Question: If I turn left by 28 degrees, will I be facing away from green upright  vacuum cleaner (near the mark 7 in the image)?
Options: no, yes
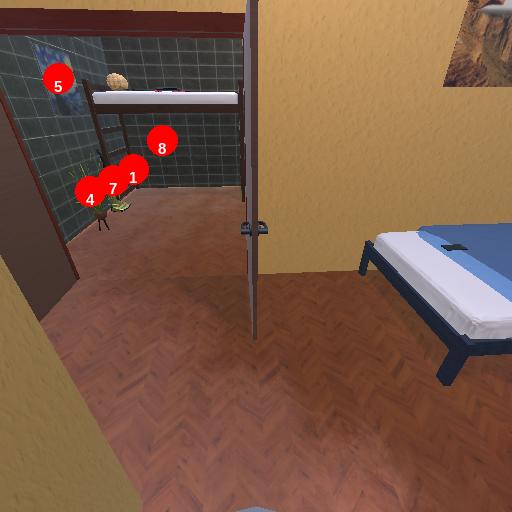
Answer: no